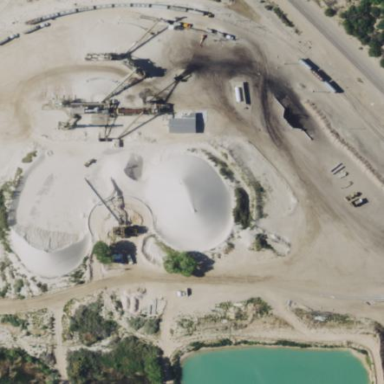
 specifically operating as supplier of sand and gravel."